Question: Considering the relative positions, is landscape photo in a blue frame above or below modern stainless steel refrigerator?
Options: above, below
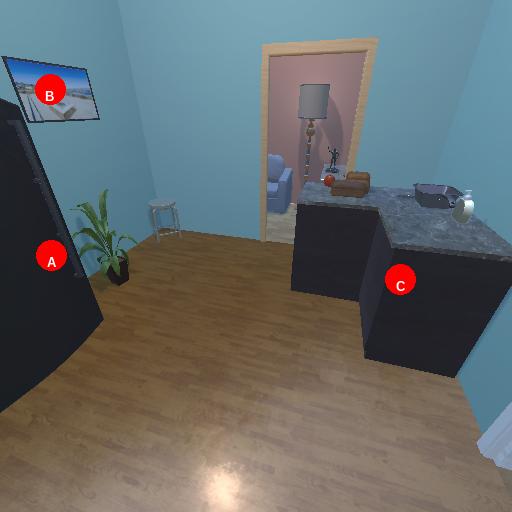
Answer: above